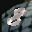
Label: 8